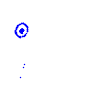
Particle: electron